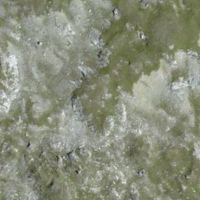
EUNIS habitat code: 31
Species observed at this site:
Campanula scheuchzeri